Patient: sex M, age 52
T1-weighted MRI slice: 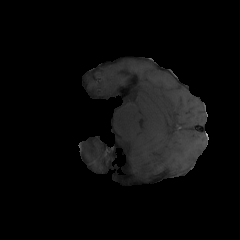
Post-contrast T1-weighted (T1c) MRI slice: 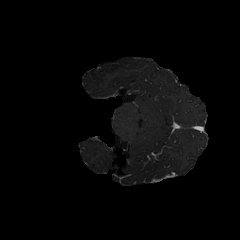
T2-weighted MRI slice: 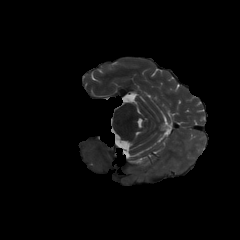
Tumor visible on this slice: no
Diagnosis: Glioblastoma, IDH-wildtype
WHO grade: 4